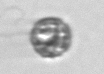
Label: coccolithophorid